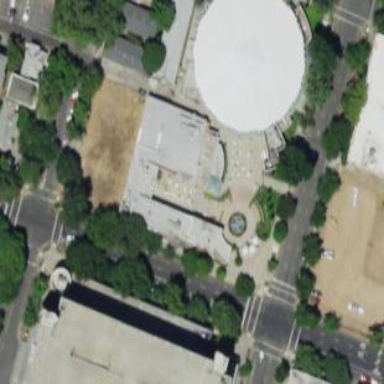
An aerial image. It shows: There is theatre building.